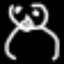
Label: frog